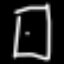
Label: square